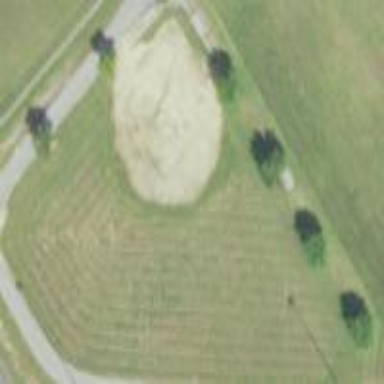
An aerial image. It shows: Baseball pitch for leisure land activities.